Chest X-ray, PA view. Patient: 47 years old, sex M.
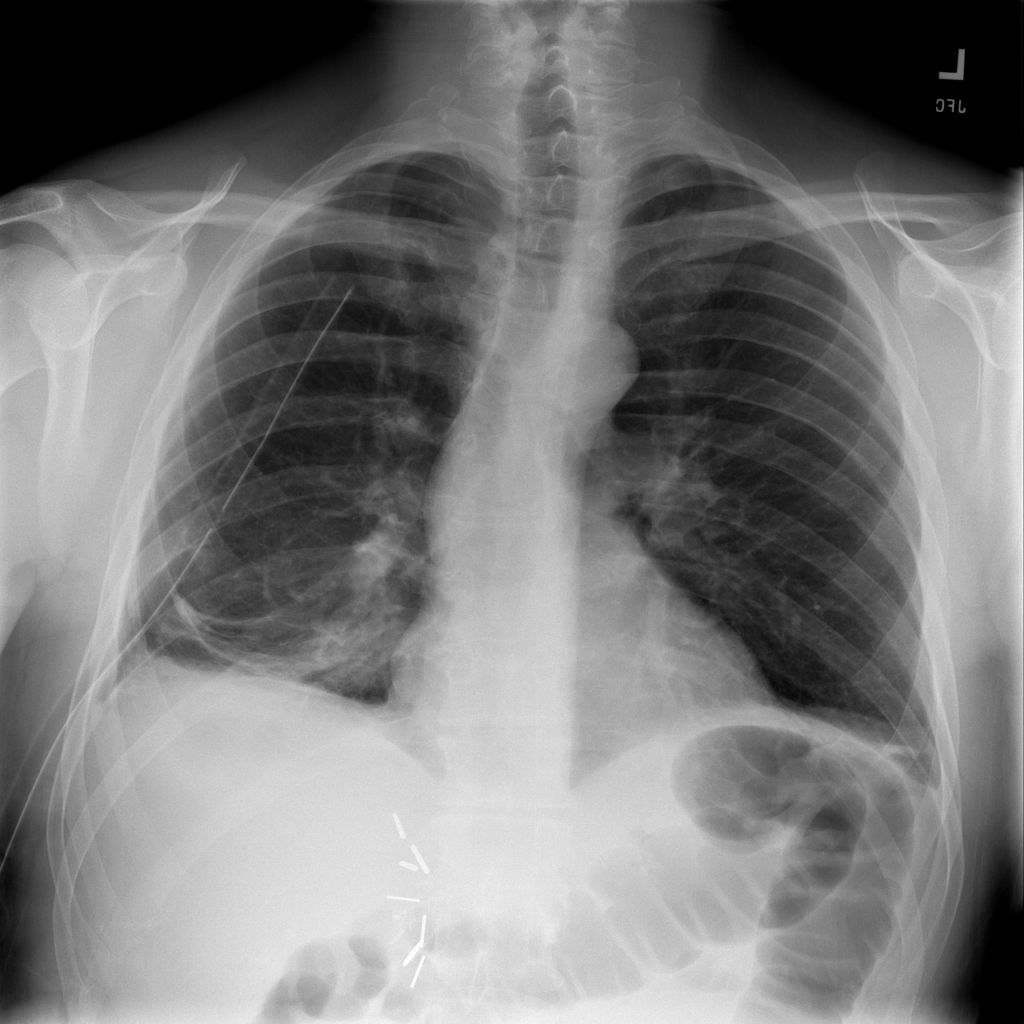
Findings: Atelectasis, Consolidation, Effusion, Mass, Nodule